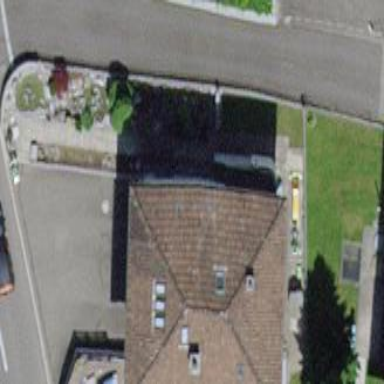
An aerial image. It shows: Hipped roof house.